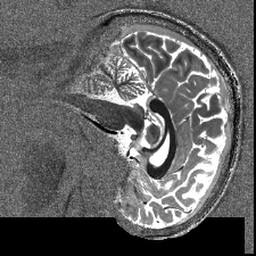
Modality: T1map
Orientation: sagittal
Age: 30
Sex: male